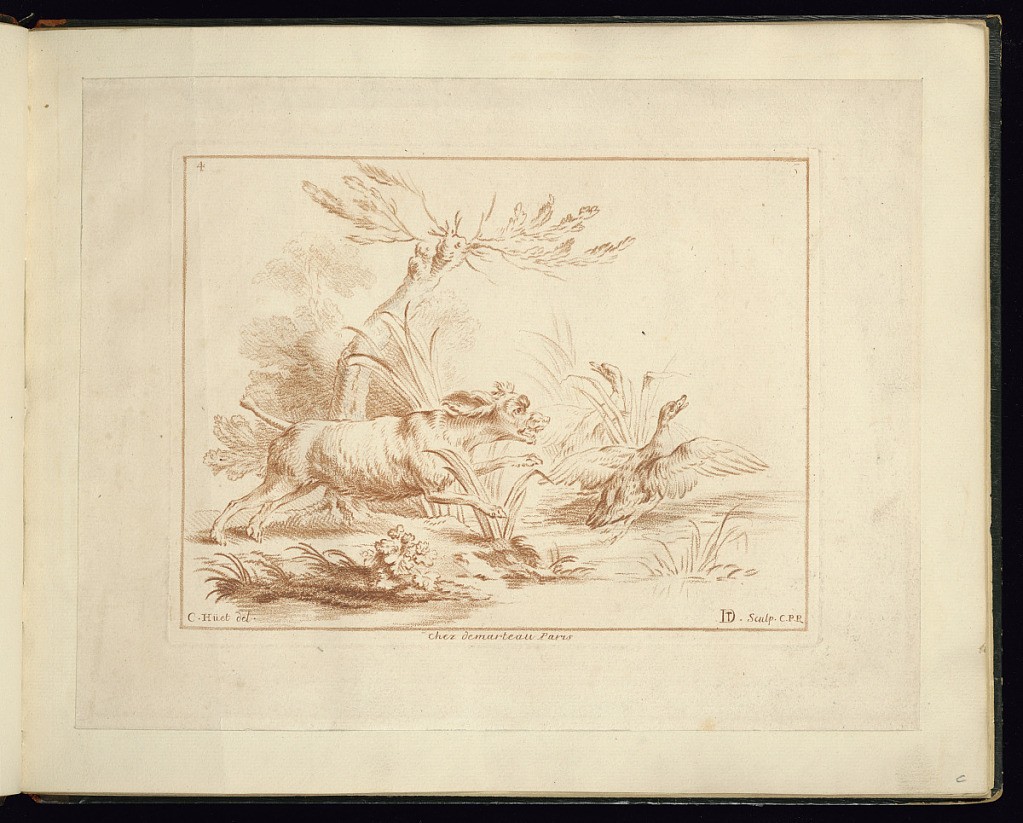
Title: Hunting Scene with a Dog Chasing Ducks
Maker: Christophe Huet, French, 1695 – 1759
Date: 1755–76
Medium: Etching and engraving (crayon manner) in red ink on paper
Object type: Print
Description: A landscape with a dog chasing two ducks with foliage and trees in the background. The plate is signed and numbered.